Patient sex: M
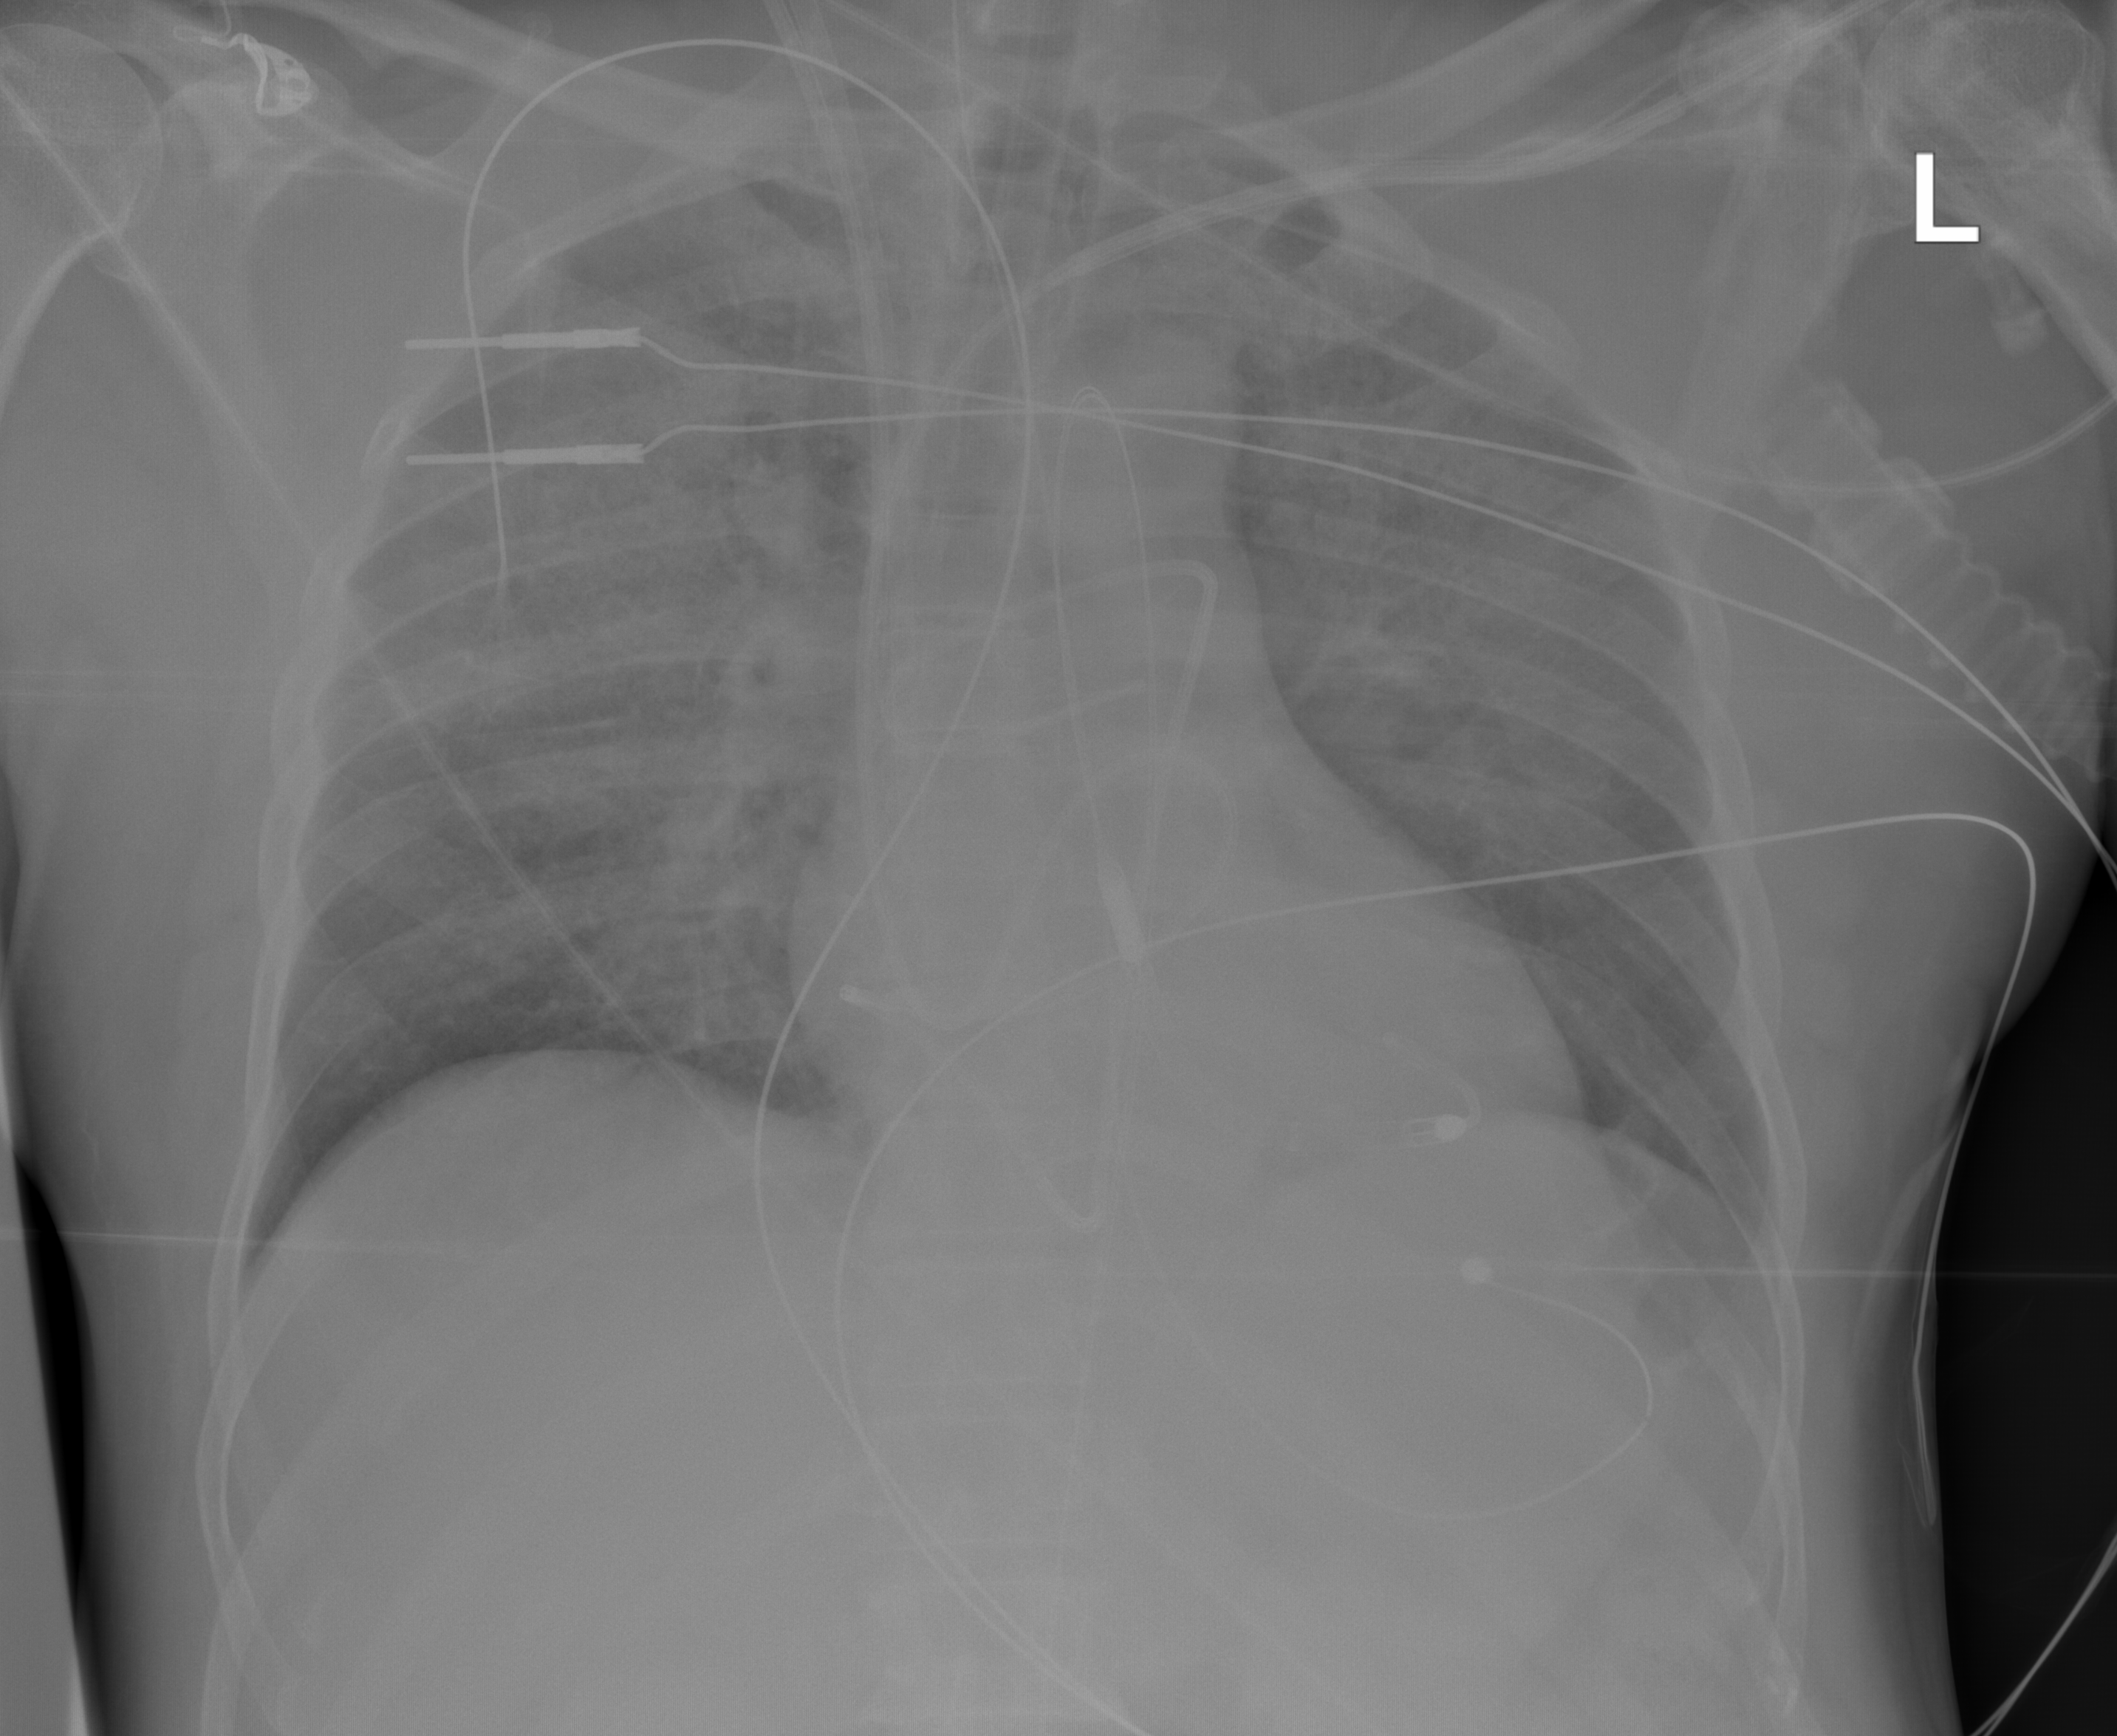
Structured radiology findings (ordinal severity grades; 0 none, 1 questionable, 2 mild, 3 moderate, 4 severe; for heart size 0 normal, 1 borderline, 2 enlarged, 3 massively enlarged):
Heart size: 0
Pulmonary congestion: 0
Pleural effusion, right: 0
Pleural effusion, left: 0
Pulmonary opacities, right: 4
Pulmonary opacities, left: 4
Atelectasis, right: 2
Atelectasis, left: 2